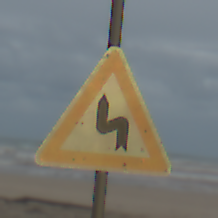
Verkehrszeichen: DoppelkurveZunaechstLinks
Umgebung: Roofed, Beach
Tageszeit: Midday
Wetter: Overcast
Licht: Natural
Jahreszeit: NotSpecified
Kontrast: LowContrast